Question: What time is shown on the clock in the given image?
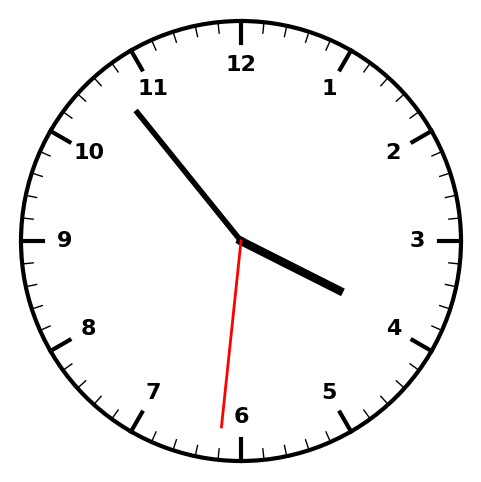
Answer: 03:53:31